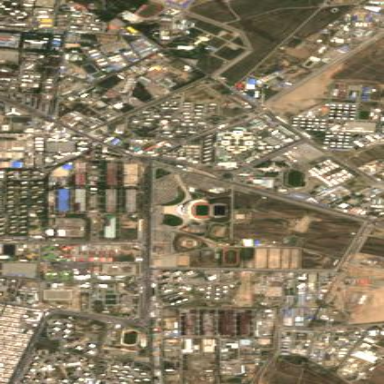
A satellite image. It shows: Stadium for leisure activities on land.